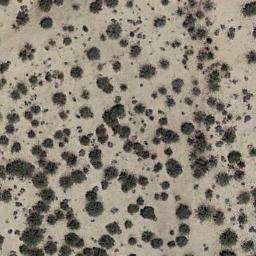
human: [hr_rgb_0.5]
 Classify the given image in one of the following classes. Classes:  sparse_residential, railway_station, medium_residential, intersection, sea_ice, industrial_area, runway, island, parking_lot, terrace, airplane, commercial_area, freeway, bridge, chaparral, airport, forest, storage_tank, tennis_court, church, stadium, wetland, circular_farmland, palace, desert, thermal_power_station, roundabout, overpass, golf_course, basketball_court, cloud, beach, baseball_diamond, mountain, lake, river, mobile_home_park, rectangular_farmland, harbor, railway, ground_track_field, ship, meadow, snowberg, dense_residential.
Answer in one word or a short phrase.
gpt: chaparral